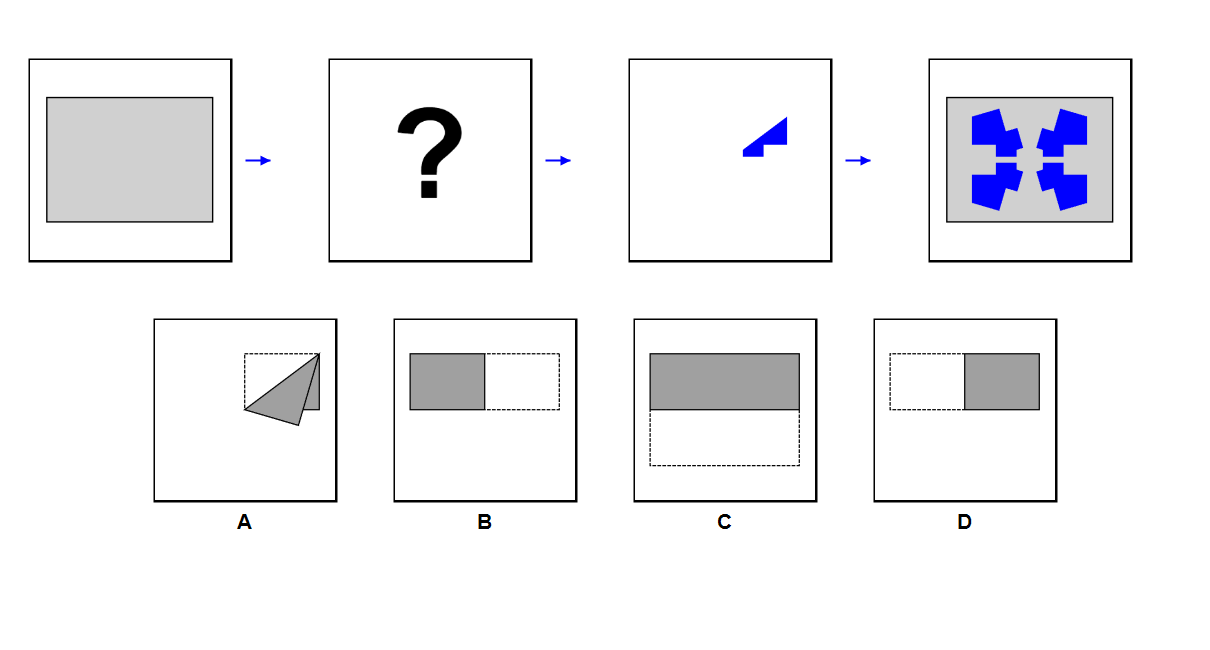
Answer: B